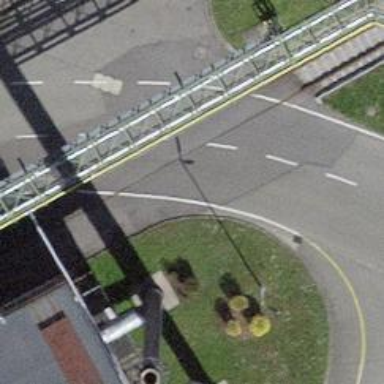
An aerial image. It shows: Railway level crossing.